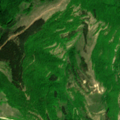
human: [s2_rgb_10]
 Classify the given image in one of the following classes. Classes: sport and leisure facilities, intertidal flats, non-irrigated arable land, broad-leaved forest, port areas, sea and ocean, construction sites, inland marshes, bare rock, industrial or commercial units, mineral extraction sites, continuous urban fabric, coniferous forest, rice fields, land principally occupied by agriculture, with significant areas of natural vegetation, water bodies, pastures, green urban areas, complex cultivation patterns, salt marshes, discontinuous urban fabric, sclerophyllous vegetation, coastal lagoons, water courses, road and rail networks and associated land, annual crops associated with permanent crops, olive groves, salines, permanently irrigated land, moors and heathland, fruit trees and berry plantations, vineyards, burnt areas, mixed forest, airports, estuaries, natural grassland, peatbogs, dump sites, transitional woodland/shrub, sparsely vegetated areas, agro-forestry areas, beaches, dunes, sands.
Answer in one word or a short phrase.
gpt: broad-leaved forest, mixed forest, natural grassland, transitional woodland/shrub